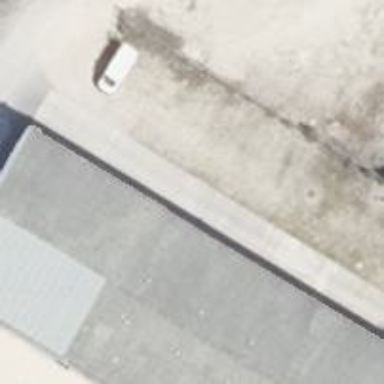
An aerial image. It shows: Parking area with surface.